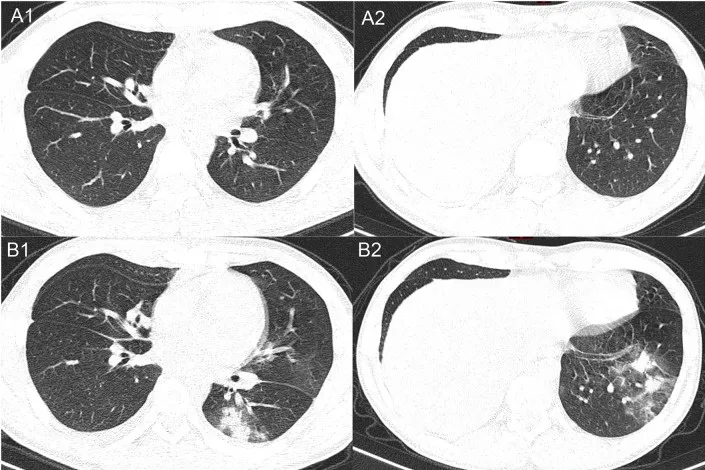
Representative images of the chest CT comparing between January 19, 2020 (A1, A2), and January 27, 2020 (B1, B2). The later CT images show multifocal opacities and consolidations in different lobes of the lungs.
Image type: radiology (ct)